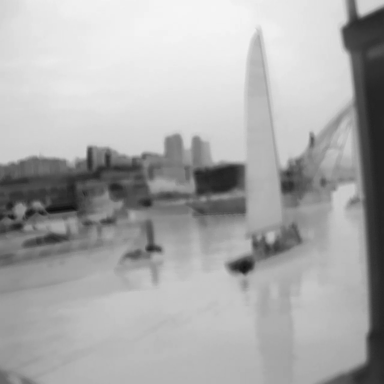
There is a canoe in the infrared image.